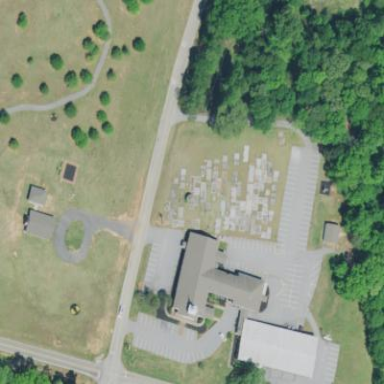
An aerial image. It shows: Graveyard.